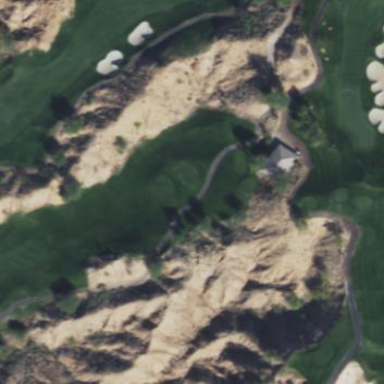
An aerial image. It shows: Area of rough grass used for golf.